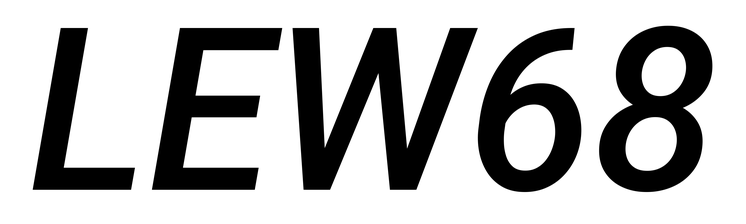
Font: Roboto-Italic_Medium_Italic